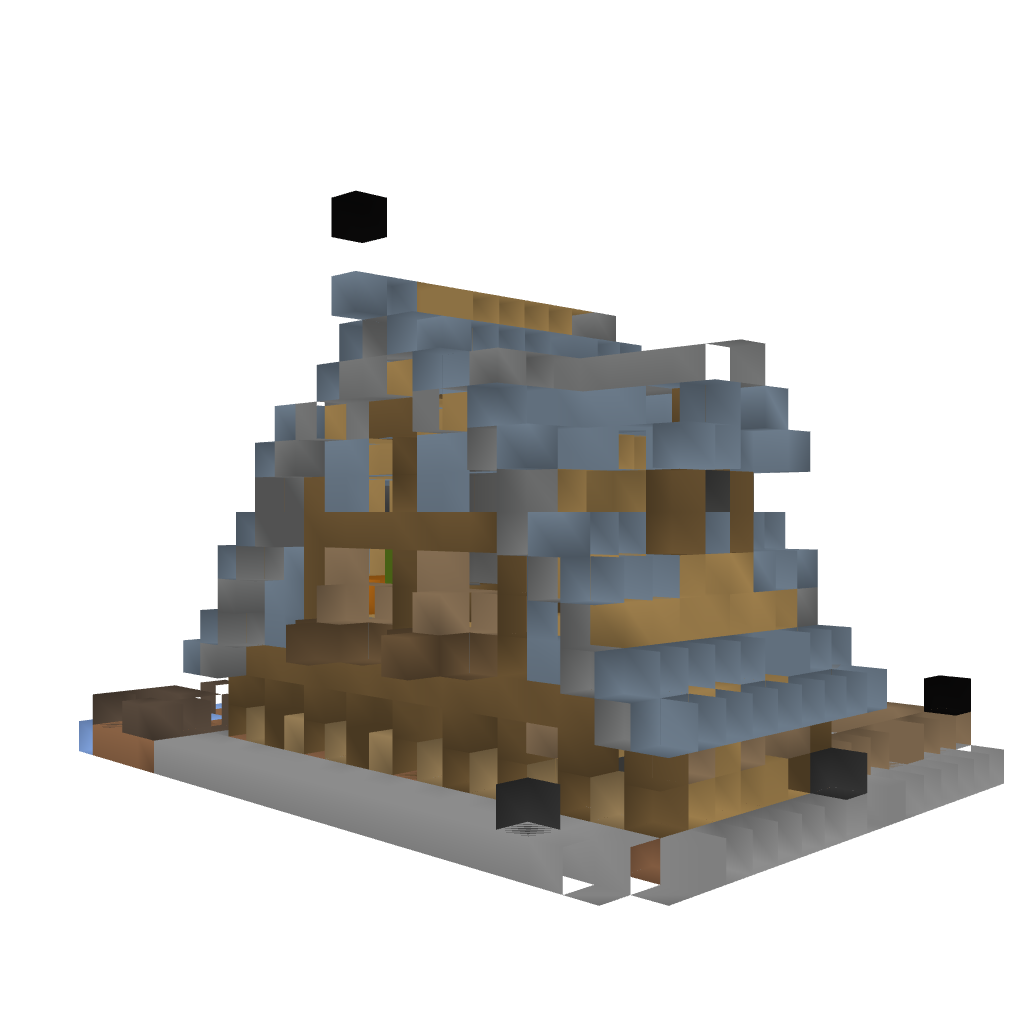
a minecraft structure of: Barn with Water Tower